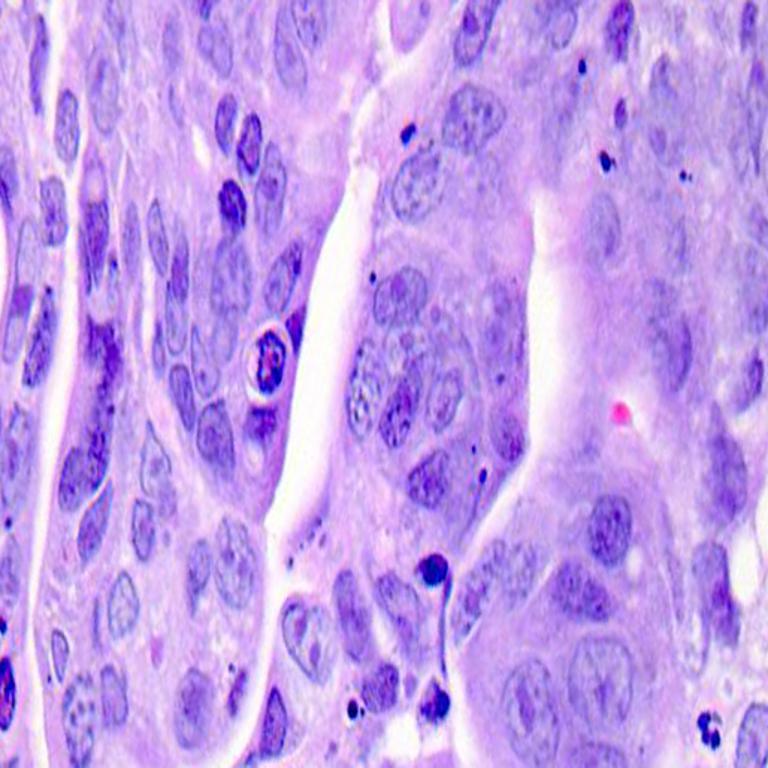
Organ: colon
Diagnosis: adenocarcinomas